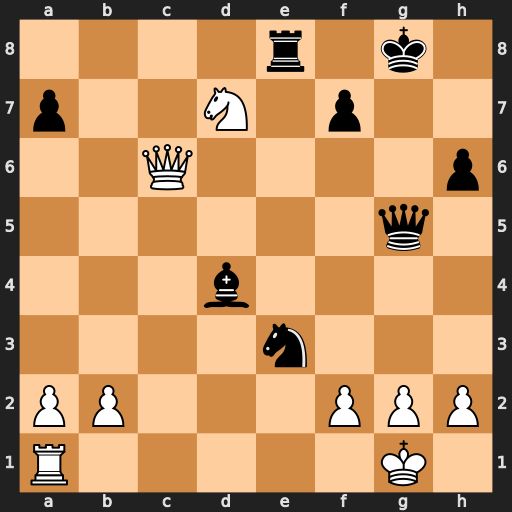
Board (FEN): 4r1k1/p2N1p2/2Q4p/6q1/3b4/4n3/PP3PPP/R5K1
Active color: w
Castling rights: -
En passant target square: -
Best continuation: Nf6+ Qxf6 Qxe8+